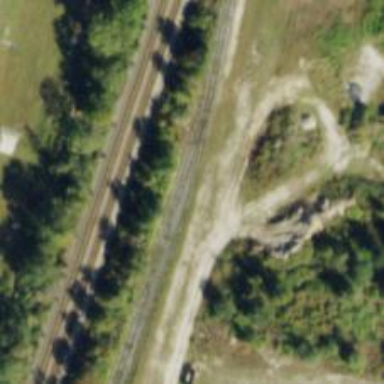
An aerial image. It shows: Disused railway spur service.